Interaction volume radius: 5 \u00c5
Interaction volume height: 20 \u00c5
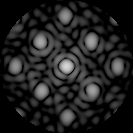
Disorder parameter: 0.2166